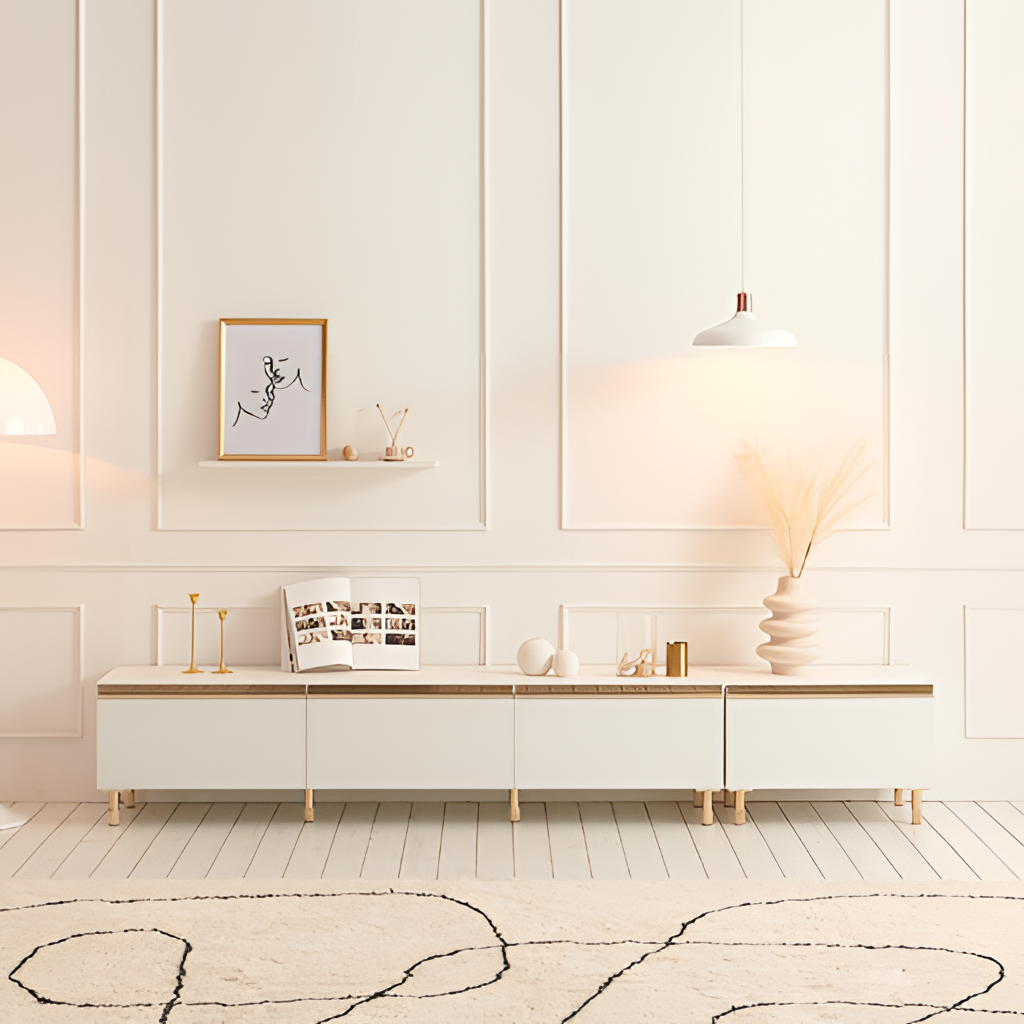
wood sideboard, living room, paint wallpaper, with solid pattern, contemporary, beige wood flooring, with plank pattern